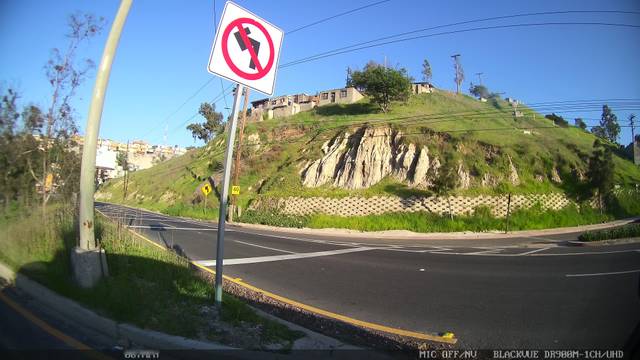
Region: Mexico
Coordinates: 32.511, -117.032